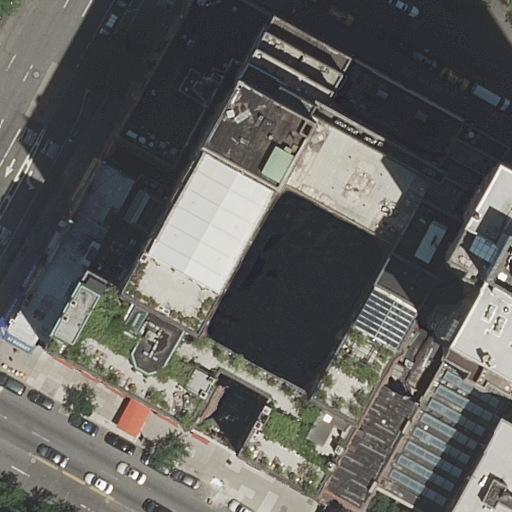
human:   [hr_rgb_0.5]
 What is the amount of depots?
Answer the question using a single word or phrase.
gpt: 0

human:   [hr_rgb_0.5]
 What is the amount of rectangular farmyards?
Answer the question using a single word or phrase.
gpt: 0

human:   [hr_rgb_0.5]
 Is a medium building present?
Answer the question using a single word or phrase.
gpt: yes

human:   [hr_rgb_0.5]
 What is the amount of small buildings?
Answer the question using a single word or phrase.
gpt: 0

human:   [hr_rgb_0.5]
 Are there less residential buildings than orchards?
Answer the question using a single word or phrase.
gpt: no

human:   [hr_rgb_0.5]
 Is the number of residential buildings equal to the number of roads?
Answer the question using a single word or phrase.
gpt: no

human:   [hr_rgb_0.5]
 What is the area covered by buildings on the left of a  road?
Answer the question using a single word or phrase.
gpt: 789m2

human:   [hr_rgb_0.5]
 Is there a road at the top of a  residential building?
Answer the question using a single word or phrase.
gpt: yes

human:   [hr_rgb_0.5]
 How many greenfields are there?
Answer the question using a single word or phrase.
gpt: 0

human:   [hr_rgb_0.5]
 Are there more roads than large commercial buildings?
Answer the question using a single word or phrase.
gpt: yes

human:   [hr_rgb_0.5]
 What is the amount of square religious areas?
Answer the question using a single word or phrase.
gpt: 0

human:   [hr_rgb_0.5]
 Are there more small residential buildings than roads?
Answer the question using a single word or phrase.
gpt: no

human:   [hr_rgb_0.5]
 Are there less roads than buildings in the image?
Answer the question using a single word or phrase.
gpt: yes

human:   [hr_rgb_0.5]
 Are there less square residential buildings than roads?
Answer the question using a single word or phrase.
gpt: yes

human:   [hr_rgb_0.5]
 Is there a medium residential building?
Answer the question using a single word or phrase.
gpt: yes

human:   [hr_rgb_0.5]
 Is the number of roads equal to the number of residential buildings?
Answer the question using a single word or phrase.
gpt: no

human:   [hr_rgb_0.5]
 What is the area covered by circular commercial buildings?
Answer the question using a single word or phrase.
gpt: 0m2

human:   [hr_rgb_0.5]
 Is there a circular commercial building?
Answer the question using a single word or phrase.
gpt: no

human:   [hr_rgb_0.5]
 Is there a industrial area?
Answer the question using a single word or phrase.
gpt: no

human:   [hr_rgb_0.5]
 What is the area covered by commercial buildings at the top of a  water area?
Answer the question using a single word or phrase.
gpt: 0m2

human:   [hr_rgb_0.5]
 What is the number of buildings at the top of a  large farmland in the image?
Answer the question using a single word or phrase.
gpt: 0

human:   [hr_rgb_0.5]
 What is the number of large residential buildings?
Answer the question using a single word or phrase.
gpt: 2

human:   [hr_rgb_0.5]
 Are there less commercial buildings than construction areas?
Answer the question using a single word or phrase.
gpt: no

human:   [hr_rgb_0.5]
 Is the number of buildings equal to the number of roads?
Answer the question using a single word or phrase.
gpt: no

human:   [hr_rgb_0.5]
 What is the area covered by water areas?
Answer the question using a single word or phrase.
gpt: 0m2

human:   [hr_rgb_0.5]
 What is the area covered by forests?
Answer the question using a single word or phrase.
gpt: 0m2

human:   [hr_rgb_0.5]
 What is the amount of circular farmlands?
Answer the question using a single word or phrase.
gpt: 0

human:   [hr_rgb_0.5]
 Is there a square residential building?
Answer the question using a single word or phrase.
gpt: no

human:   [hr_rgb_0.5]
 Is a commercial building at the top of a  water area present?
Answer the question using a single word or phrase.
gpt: no

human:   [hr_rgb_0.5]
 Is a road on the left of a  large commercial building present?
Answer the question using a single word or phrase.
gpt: no

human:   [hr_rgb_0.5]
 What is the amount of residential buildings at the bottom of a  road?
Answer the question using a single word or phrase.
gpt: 4

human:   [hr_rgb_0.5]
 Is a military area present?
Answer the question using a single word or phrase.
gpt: no

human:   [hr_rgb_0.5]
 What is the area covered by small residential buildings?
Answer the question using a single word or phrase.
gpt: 0m2

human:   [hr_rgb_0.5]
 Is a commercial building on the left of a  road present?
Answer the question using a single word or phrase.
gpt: no

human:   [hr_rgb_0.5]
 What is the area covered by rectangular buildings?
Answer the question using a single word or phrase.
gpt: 415m2

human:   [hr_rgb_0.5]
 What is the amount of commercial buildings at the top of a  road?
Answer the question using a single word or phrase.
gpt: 0